Question: I am using AngularJS and a ng-repeat in order to show some products to the user. The user is able to add these products to his/her order. Now when the quantity of a product in this users order is different from 0 this amount has to be shown. If the quantity is 0 then a + has to be shown.
Something like:

I am able to add the products to a $scope.order. And the right quantity gets shown when he clicks on the '+' or on the 1. But when the user changes tabs and comes back to the previous tab, the quantitys have to be shown and not a '+' everywhere. the right amount of that product is still in $scope.order but I don't know how I can show this amount for each product when the tab gets loaded...
'''
<!-- CATEGORY 1 -->
<ons-template type="text/ons-template" id="lattes.html">
<ons-carousel swipeable overscrollable auto-scroll style="height: 100%; width: 100%;">
<ons-carousel-item>
<ons-list>
<ons-list-item style="height:60px" ng-repeat="product in products | filter:search | orderBy: 'category'">
<ul style="display:inline; text-decoration:none; list-style-type:none;">
<li style="width: 30px; height:53px; float:left; padding:7px 0 0 5px; font-size:30px; color:gray; font-weight:thin; border-right:1px solid #ddd;"><a href="#" id="aantal" style="padding-top:10px;" ng-click="productAdd($event,product.name, product.id, product.price)">+</a></li>
<li style="width:65%; float:left; padding-left:5px;">
<ons-col width="100%" style="float:left; border-right:1px solid #F7F7F7;">
<div class="name" style="height:20px; margin:0; padding:0 0 0 20px; font-size:16px; ">
{{product.name}}
</div>
<div class="desc" style="padding:0 0 0 20px; font-size:11px; position:absolute; top:20px;">
{{product.description}}
</div>
</ons-col>
</li>
<li style="width: 15px; height:53px; float:right; padding:7px 4px 0 6px; text-align:right; font-size:30px; color:gray; font-weight:thin; border-left:1px solid #ddd;"><a href="#" id="aantal" style="padding-top:10px;" ng-click="productRemove($event, product.id, product.name)">-</a></li>
</ul>
</ons-list-item>
</ons-list>
</ons-carousel-item>
</ons-carousel>
</ons-template>
'''
'''
//COMPOSE ORDER ADD/REMOVE/UPDATE
$scope.productRemove = function($event, pid, pname){
$scope.productid = pid;
//products.remove(pname);
//alert(products.getAll(pname));
if($scope.order.length > 0)
{
for(var b = 0; b<$scope.order.length;b++){
if($scope.order[b].prodid == pid)
{
if($scope.order[b].aantal > 1)
{
$scope.order[b].aantal--;
document.getElementById('aantal').innerHTML = document.getElementById('aantal').innerHTML - 1;
}
else
{
$scope.order.splice(b,1);
document.getElementById('aantal').innerHTML = '+';
//update quantity in app UI!
}
}
}
}
}
$scope.productAdd = function($event,pname, pid, pprice) {
$scope.pzelfdeid = -1;
$scope.pzelfde = -1;
$scope.prodname = pname;
$scope.prodid = pid;
$scope.price = pprice;
//ADD SERVICE
//products.add(pname);
//alert(products.getAll(pname));
if($scope.order.length == 0){
$scope.order.push({prodid: $scope.prodid, prodname: $scope.prodname, aantal: 1, price: $scope.price, size: 'M', extras: ''});
$event.currentTarget.innerHTML = 1;
}
else if($scope.order.length > 0){
for(var b = 0; b<$scope.order.length;b++)
{
if($scope.order[b].prodid == pid)
{
$scope.pzelfdeid = $scope.order[b].prodid;
$scope.pzelfde = b;
}
}
if($scope.pzelfde > -1)
{
$scope.order[$scope.pzelfde].aantal++;
$event.currentTarget.innerHTML = $scope.order[$scope.pzelfde].aantal;
}
else
{
$scope.order.push({prodid: $scope.prodid, prodname: $scope.prodname, aantal: 1, price: $scope.price, size: 'M', extras: ''});
$event.currentTarget.innerHTML = 1;
}
}
'''
How can this be solved?
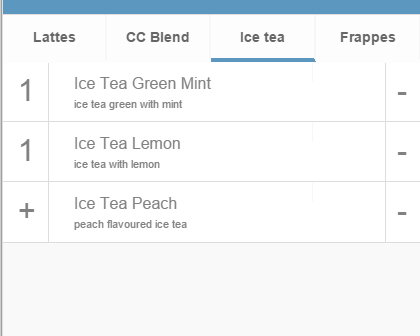
Answer: From what I see your code is suitable for angularjs.
To solve your issues I suggest you:
1) Completely get rid of every line with $event.currentTarget.innerHTML in it
2) Create a function to get the number of item in order. Something like
'''
$scope.getNumberFromOrder = function (pid) {
for(var b = 0; b<$scope.order.length;b++) {
if($scope.order[b].prodid == pid) {
return $scope.order[b].aantal;
}
}
return '';
}
'''
And then in the view
'''
<a href="#" id="aantal" style="padding-top:10px;" ng-click="productAdd($event,product.name, product.id, product.price)">{{ getNumberFromOrder(product.id) || '+' }}</a>
'''